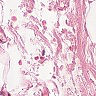
Metastatic tissue present: no